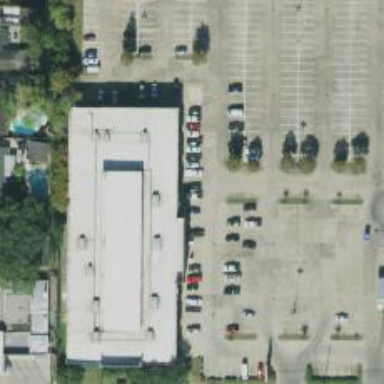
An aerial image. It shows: Parking space is available.